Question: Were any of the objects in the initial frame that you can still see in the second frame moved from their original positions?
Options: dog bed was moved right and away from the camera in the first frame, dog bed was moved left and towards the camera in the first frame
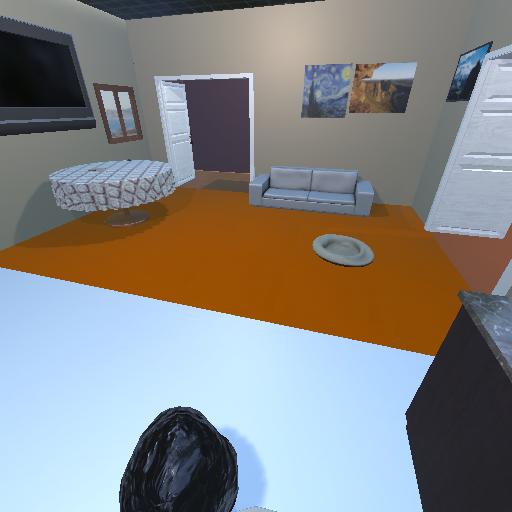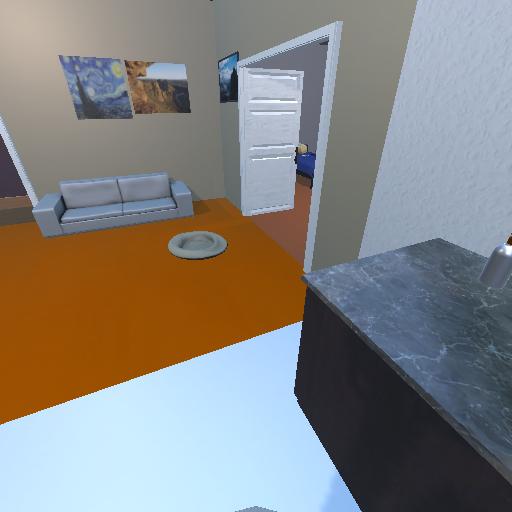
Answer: dog bed was moved right and away from the camera in the first frame